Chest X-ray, AP view. Patient: 48 years old, sex M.
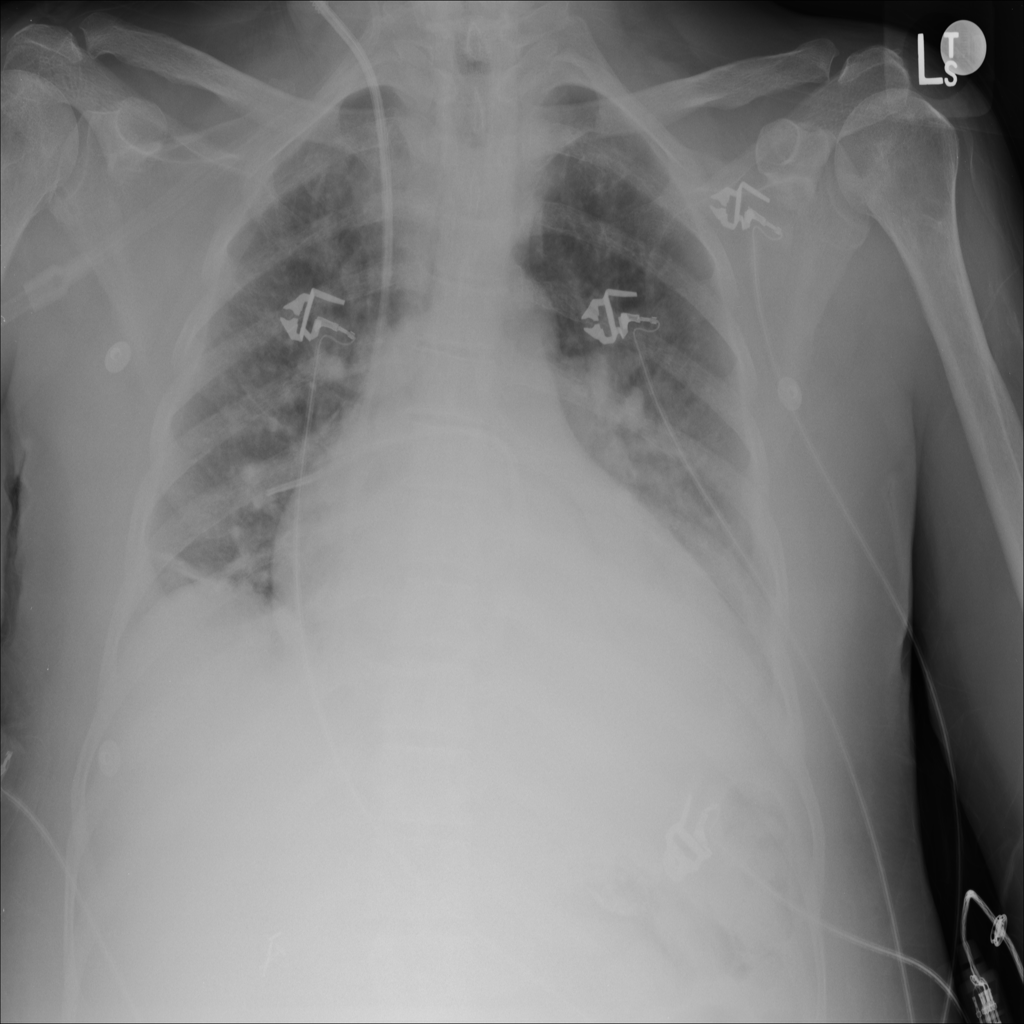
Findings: Atelectasis